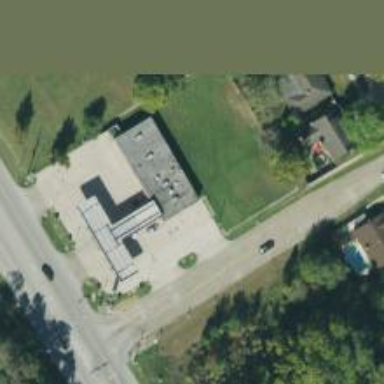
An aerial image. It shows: Convenience shop.